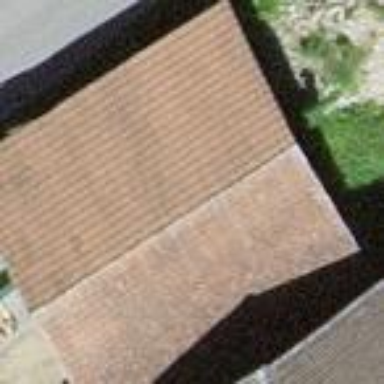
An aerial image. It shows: Garage building.